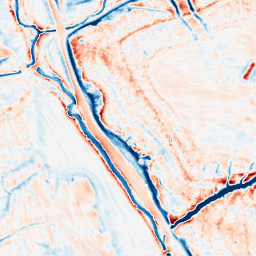
Category: edge_preserving
Decomposition family: anisotropic_diffusion
Decomposition parameters: iterations: 50
kappa: 10
gamma: 0.15
Upsampling method: cubic_catmull_rom
Upsampling parameters: scale: 2
Upsampling scale: 2